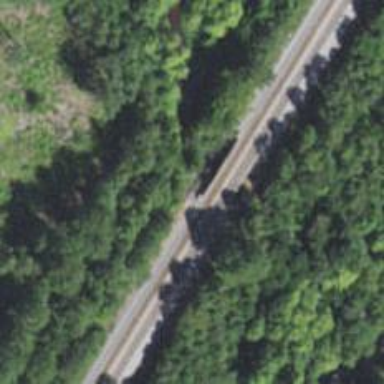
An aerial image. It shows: Trestle bridge for railway.